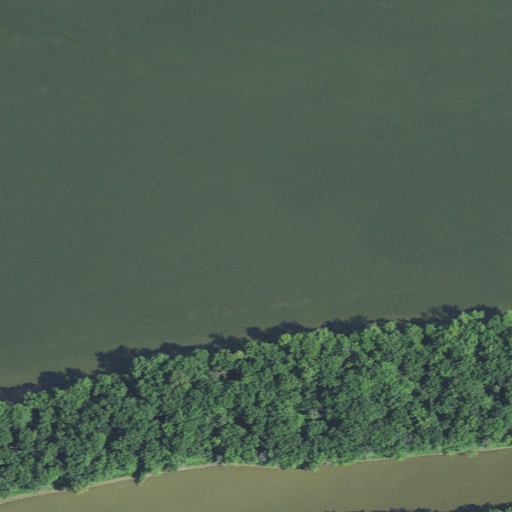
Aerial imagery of bar in Kentucky named Walker Bar containing open water, woody wetlands, and herbaceous wetlands